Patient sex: F
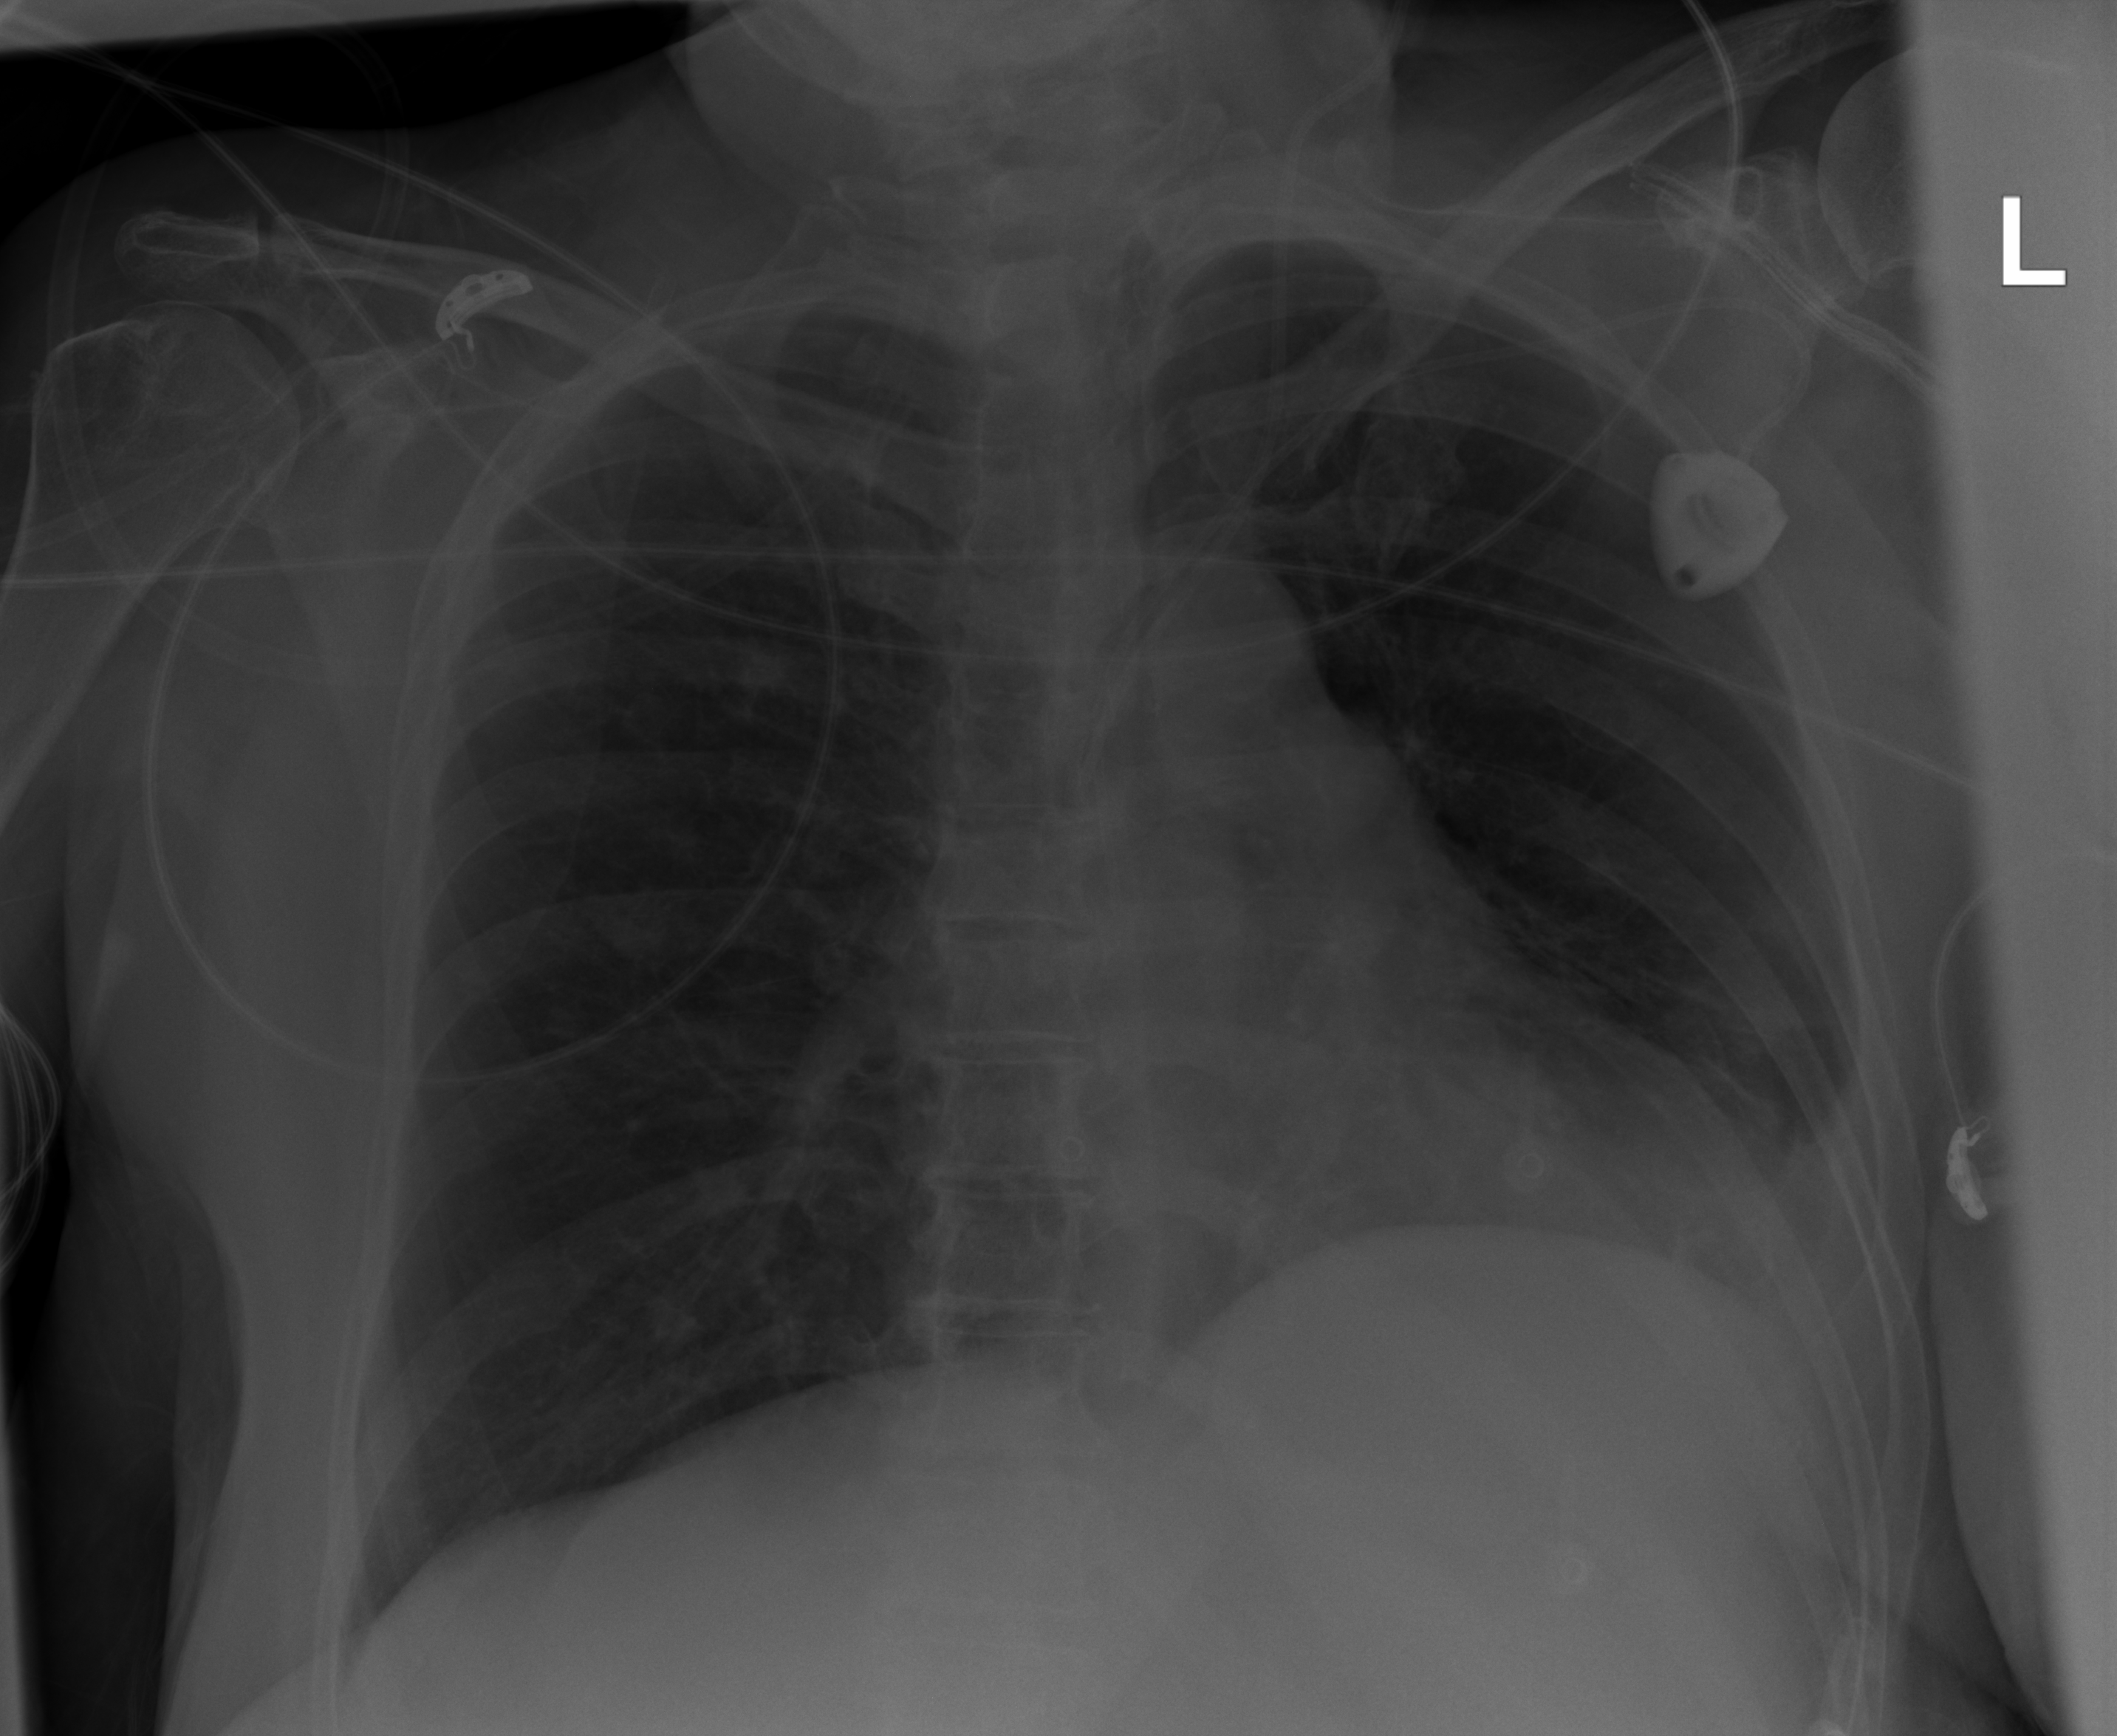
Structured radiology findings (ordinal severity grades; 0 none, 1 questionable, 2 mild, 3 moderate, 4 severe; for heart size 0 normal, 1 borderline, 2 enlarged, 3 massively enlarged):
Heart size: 0
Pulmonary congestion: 0
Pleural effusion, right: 0
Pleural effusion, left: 3
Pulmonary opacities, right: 0
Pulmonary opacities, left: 2
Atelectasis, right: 0
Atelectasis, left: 3